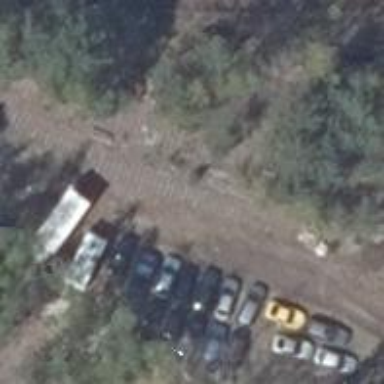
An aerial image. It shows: Abandoned railway yard is depicted.